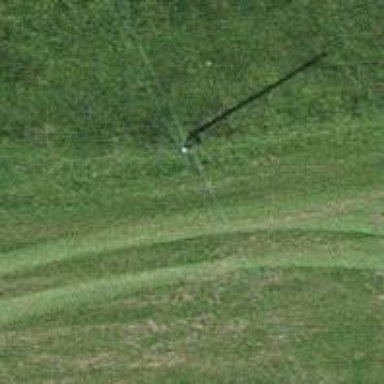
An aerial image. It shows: Power pole.